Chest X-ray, PA view. Patient: 59 years old, sex M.
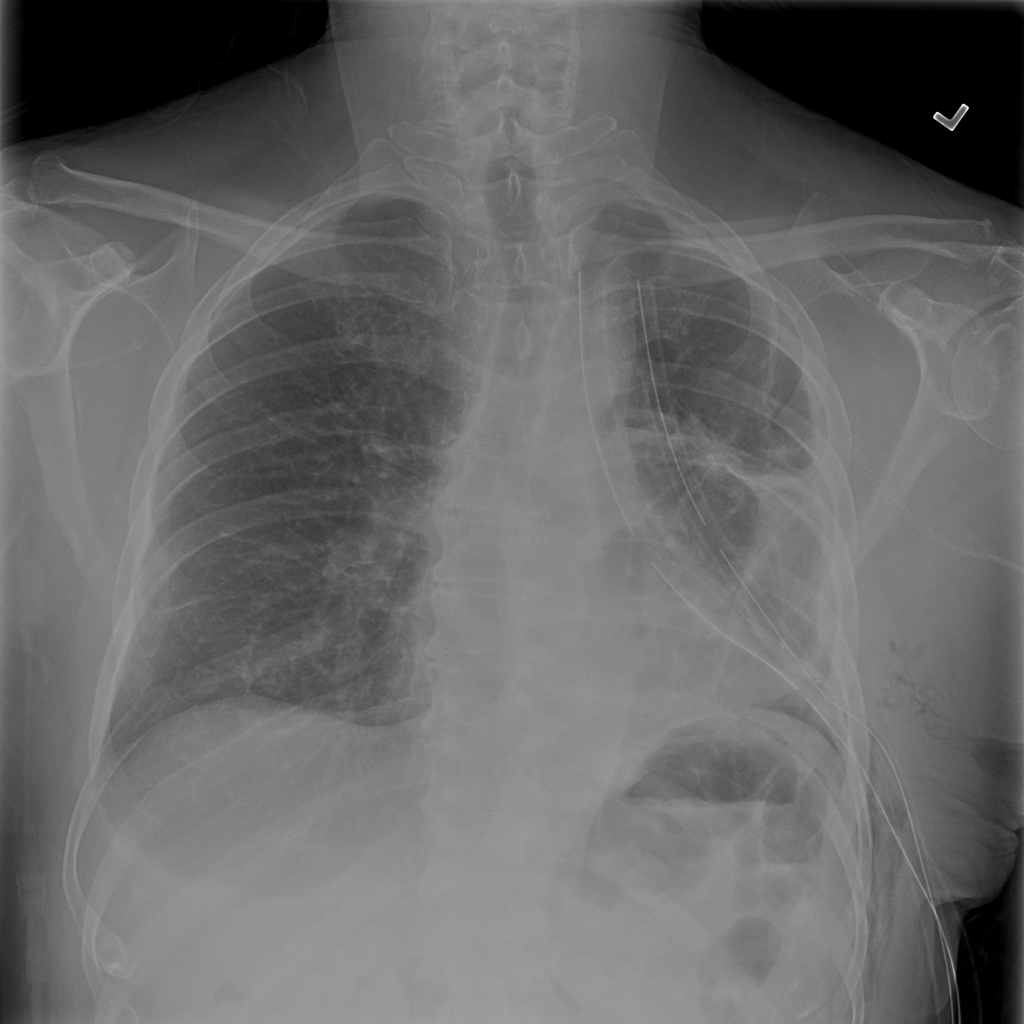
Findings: No Finding